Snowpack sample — Loveland Pass, Silver Plume, Colorado, USA (1/12/25, 11:40 AM MST)
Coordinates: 39.66, -105.88
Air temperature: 7 °F
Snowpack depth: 140 cm
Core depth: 10 cm
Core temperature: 41 °F
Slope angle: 11°, slope face: 30°
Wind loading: high
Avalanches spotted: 2
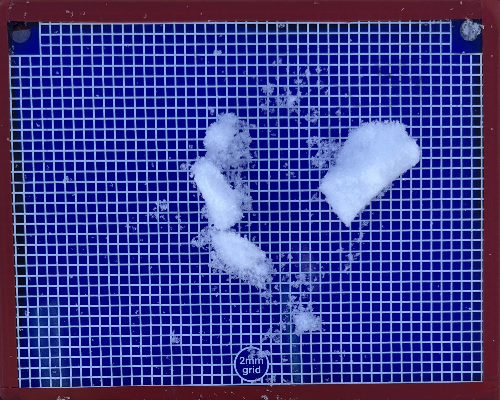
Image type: profile
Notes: Pilot using slightly modified coring method that took too large segment for snow profile picturing, advised not to use in higher level models. Two avalanche on south face nearby, partially cloudy with light snow in the last 24 hours. Lots of wind loading on eastern features.